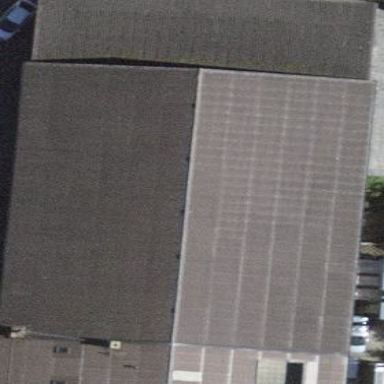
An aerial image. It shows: Industrial building.